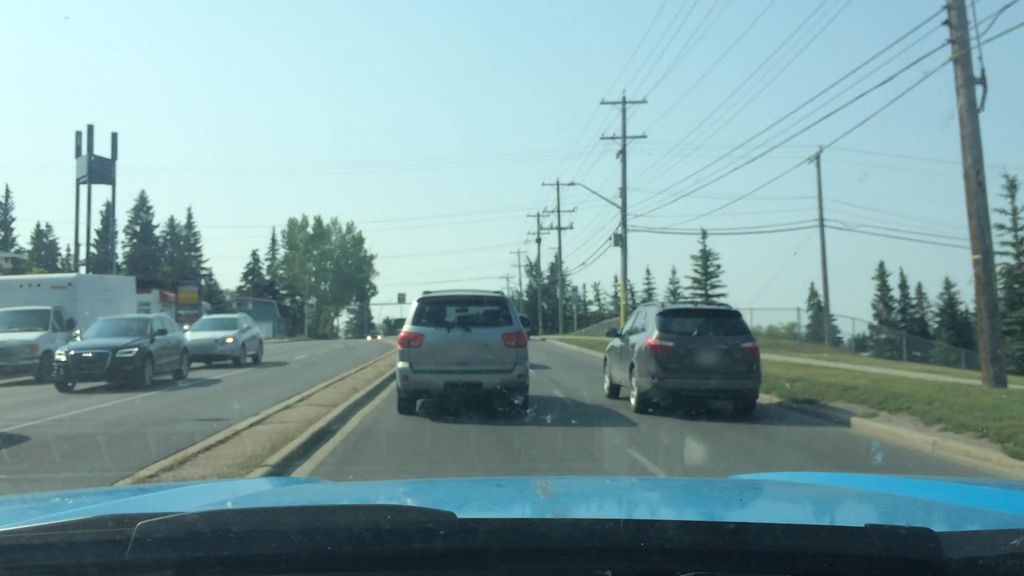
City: calgary